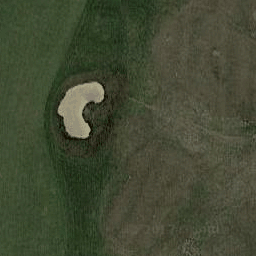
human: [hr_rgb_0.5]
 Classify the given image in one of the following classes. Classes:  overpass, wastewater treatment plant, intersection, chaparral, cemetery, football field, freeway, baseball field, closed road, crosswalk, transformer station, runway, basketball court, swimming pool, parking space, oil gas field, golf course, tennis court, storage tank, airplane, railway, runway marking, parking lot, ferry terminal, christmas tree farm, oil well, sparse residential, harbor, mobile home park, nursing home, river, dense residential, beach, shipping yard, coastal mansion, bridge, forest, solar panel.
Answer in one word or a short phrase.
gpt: golf course